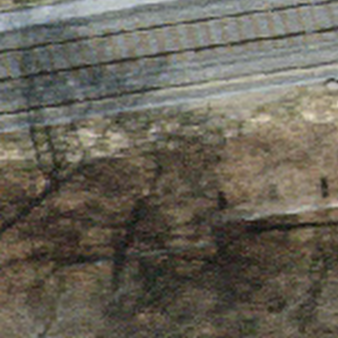
Label: other